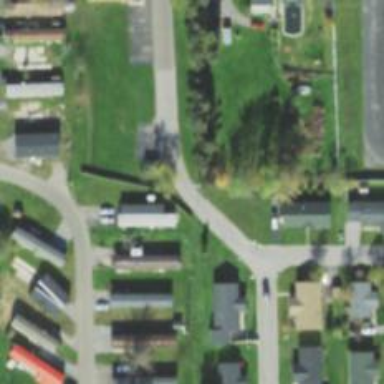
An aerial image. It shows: Residential road.